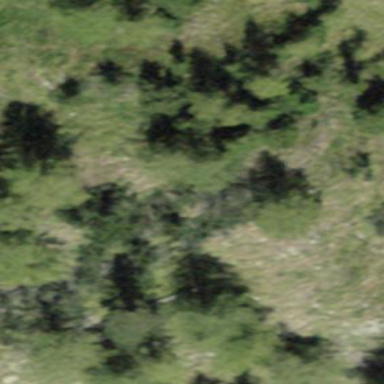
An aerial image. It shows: Forest area.